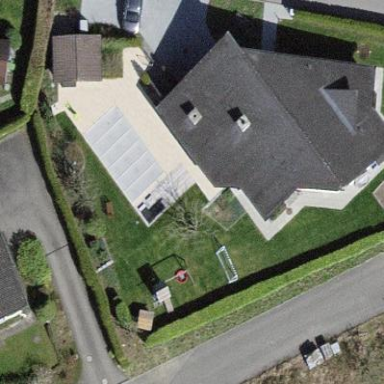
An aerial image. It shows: Simple house.